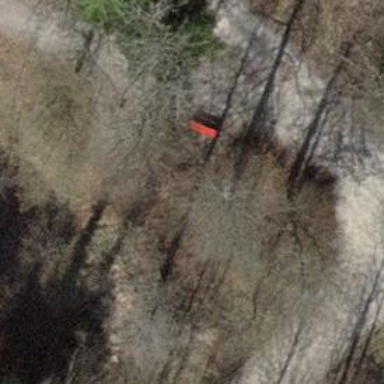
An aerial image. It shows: Red bench.